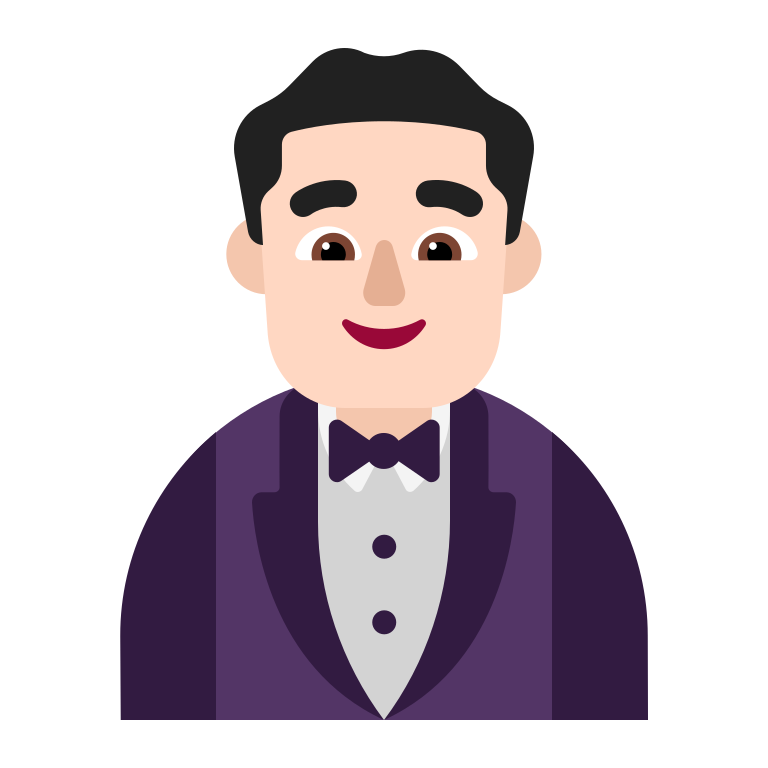
man in tuxedo flat light